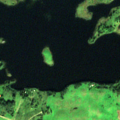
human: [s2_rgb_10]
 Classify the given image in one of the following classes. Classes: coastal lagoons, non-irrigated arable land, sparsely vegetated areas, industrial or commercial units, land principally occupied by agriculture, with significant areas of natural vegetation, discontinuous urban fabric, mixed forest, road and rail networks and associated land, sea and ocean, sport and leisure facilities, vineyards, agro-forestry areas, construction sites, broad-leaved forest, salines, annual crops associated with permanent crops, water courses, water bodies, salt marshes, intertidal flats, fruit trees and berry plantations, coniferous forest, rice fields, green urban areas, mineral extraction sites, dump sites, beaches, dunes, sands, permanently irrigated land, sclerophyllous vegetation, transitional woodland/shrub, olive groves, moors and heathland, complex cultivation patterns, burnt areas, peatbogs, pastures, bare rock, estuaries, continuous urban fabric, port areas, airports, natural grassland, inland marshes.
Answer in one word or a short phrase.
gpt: pastures, land principally occupied by agriculture, with significant areas of natural vegetation, transitional woodland/shrub, water bodies